Field crop: tomato
Growth stage: 1
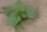
Species: solanum